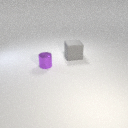
large gray rubber cube behind small purple metal cylinder